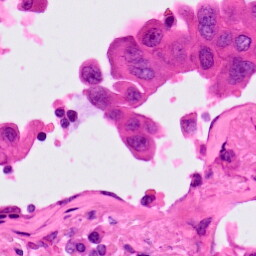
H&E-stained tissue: Lung